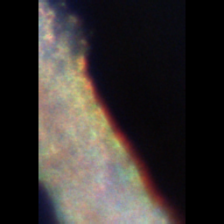
Taxon: Unknown_full_image
Group: Unknown